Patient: sex M, age 60
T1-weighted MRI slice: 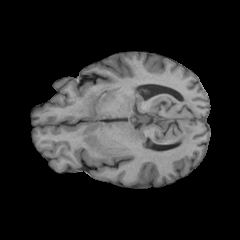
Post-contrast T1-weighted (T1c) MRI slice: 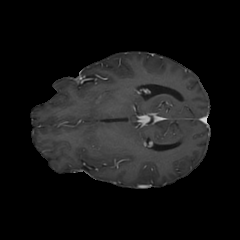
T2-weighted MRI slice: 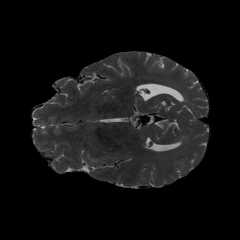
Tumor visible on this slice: no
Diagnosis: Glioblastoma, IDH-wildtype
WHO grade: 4